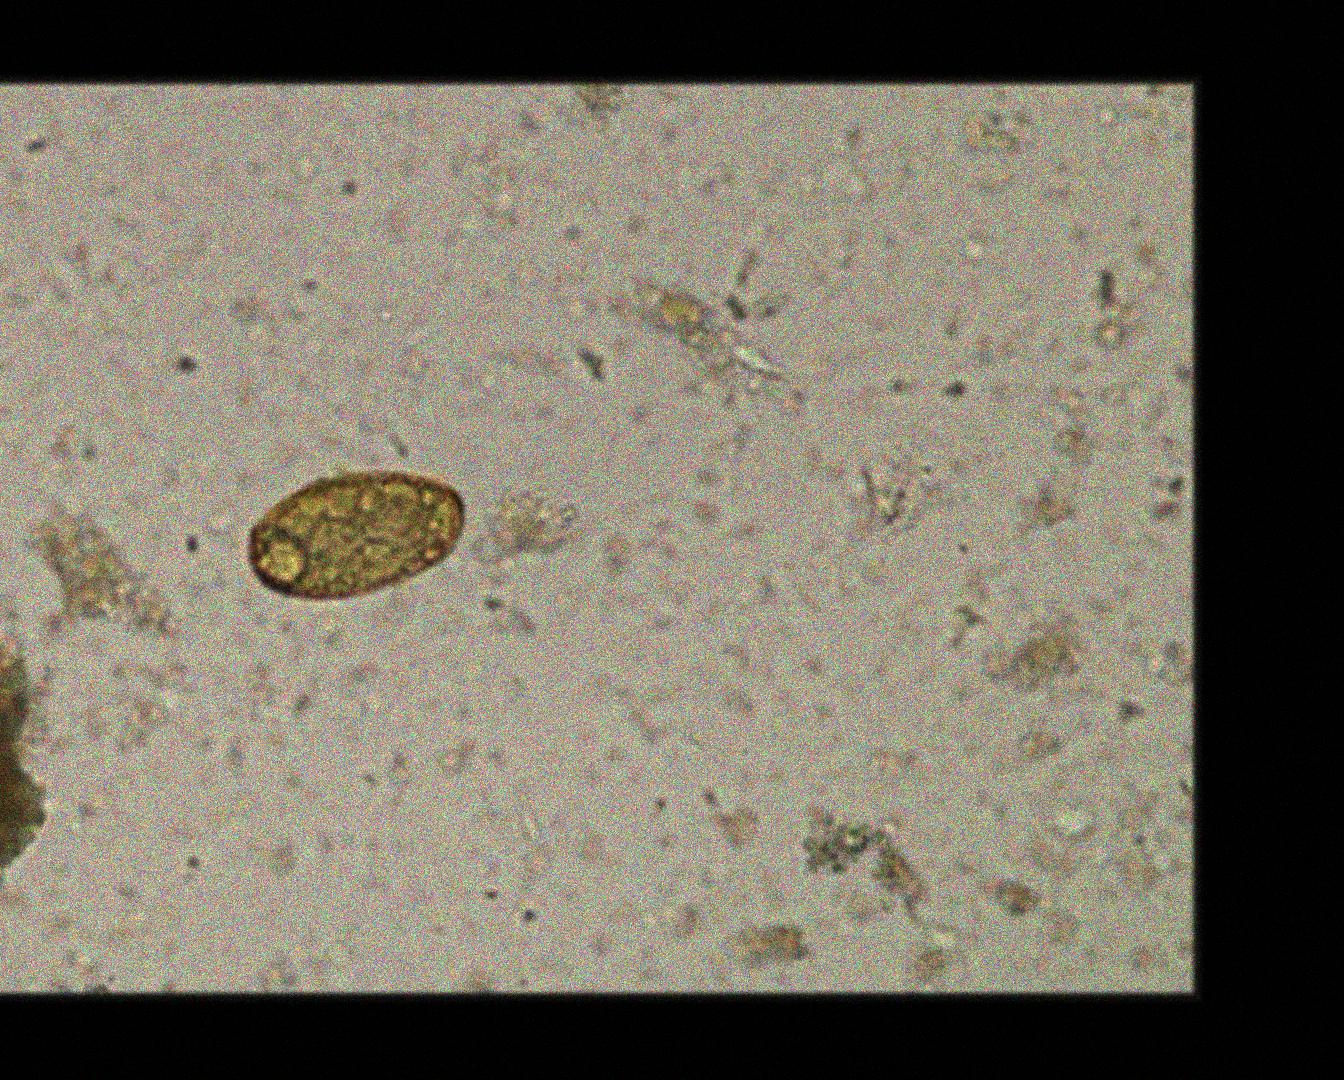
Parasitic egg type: Paragonimus spp